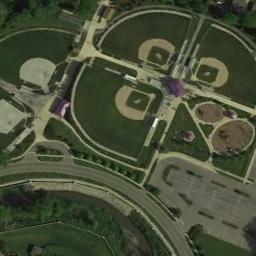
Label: baseball_diamond